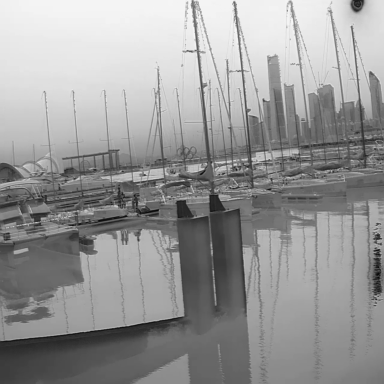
There are five objects shown in the infrared image, including four sailboats, and a canoe.